Current action and preconditions to check: trajectory_clear

Your task: For each precondition in the list above, predict whether it will hold at this action.

Consider the current scene as observed from the mobile robot's camera, and analyze the predicted future states of all dynamic agents (e.g., people, animals, vehicles, or any moving entities) within the NEXT SECOND.

IMPORTANT: Only answer "very likely" if you are absolutely certain—based on strong, clear evidence—that a dynamic agent will violate the precondition in the predicted future state. Do NOT answer "very likely" for unlikely, ambiguous, or low-probability risks.

Ask yourself for each precondition: Is there a high probability, with clear and convincing evidence, that the predicted future states of any dynamic agent will interfere with the predicted future state of the currently executing action within the NEXT SECOND, causing that precondition to fail?

Assess the risk level based on these predictions. Use "likely" or "very likely" if motions create a clear risk of interference.

Use "neutral" or "improbable" if agents are nearby but their predicted paths are clearly diverging or non-conflicting.

Failure Risk Categories: "very improbable", "improbable", "neutral", "likely", "very likely"

Answer Format: Output ONLY the probability_of_failure value from these categories: "very improbable", "improbable", "neutral", "likely", "very likely"

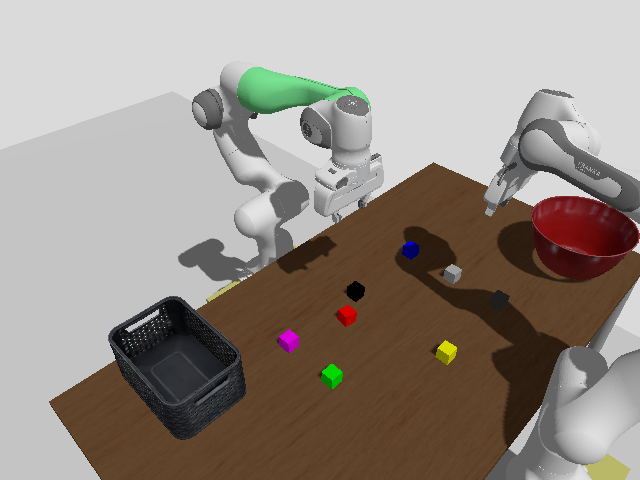

Answer: very improbable